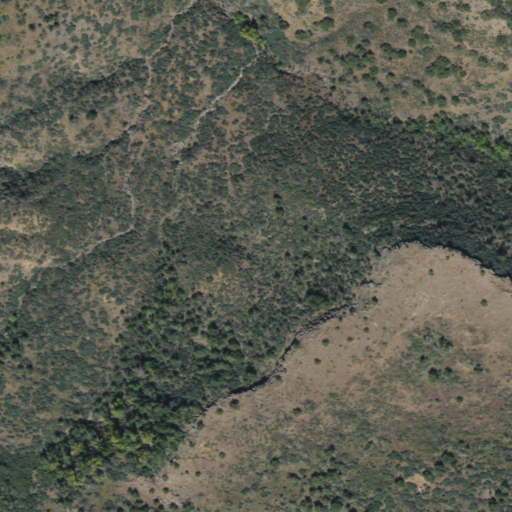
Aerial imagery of depression(s) in Arizona named Cavness Hole containing shrub and evergreen forest